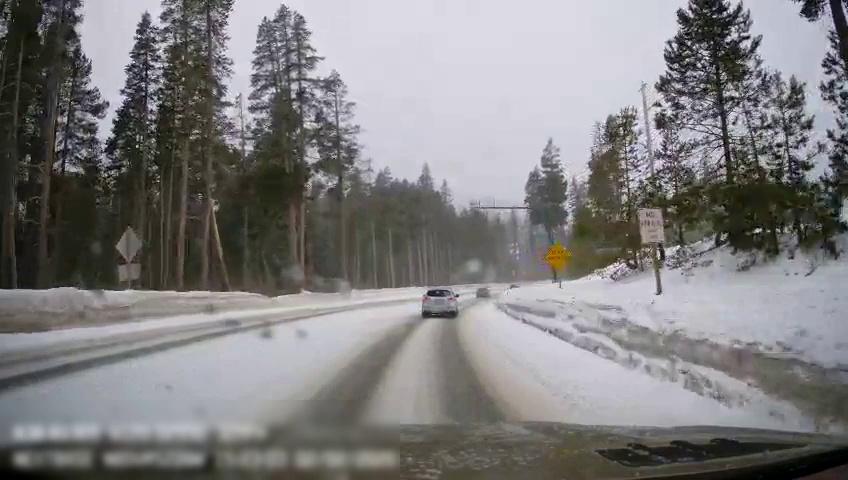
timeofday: Day
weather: Snowy
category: Drivable Space
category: Vehicles | SUV
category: Traffic | Signs
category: Traffic | Signs
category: Traffic | Signs
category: Traffic | Signs